Interaction volume radius: 5 \u00c5
Interaction volume height: 10 \u00c5
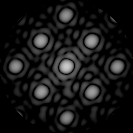
Disorder parameter: 0.03011